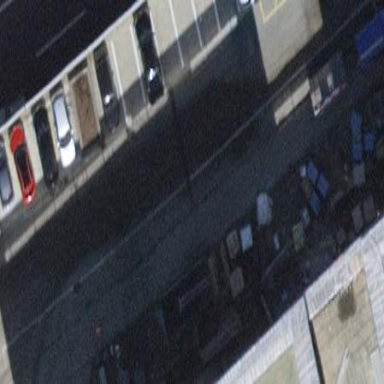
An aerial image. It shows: Parking lane designated for parking.